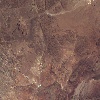
Label: land